Question: Does anyone know where the various screen dimensions are for the iPhone4? I have checked the MobileHIG but alls I could find where references back to the old iPhone3G. Should I just assume that all previous values are doubled (i.e. StatusBar = 40 pixels), or is there a more accurate illustration (like the one below hidden somewhere else?

Cheers Gary
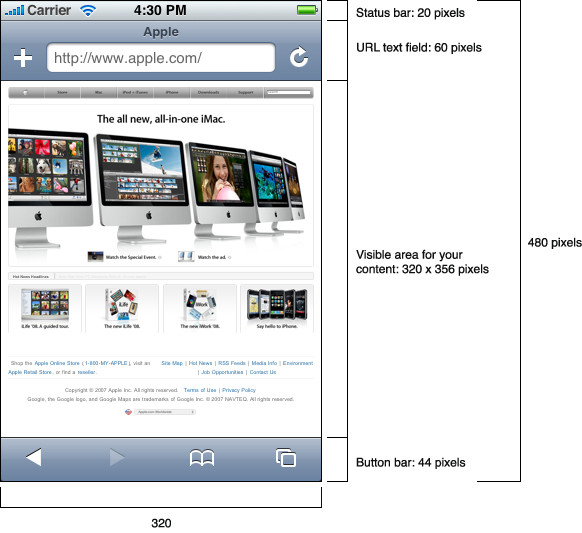
Answer: Points are the new pixels.
You keep working with the values you're used to, just like if you were still developing for 3G / 3Gs. The unit of these values is now called points instead of pixels, to avoid confusion. On the older iPhone models, a 2x2 point square equals 2x2 pixels on the screen. But on iPhone 4 the same square equals 4x4 pixels. UI elements are rendered at the appropriate resolution automatically, images and other content you provide will be scaled, unless you provide high resolution versions of those ressources.
You might want to read <URL> for further information.